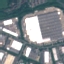
Land use / land cover class: Industrial